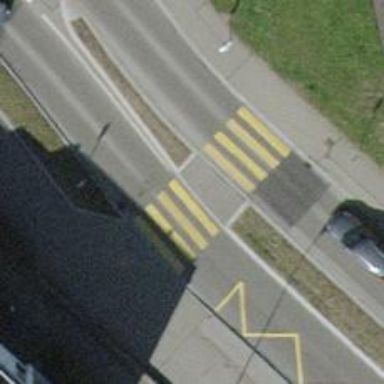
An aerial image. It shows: Kerb barrier.